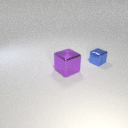
large purple metal cube in front of small blue metal cube